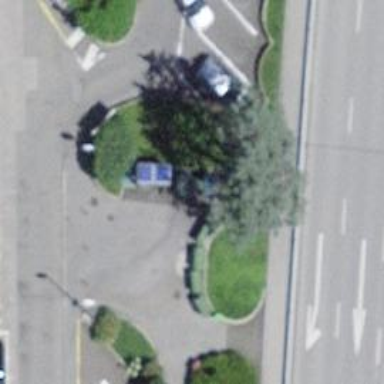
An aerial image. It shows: Recycling container for recycling.